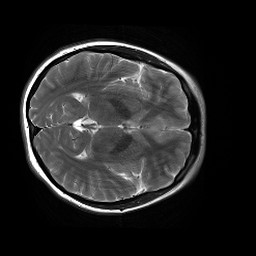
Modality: T2w
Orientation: axial
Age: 21
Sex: female
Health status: healthy
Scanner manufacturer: siemens
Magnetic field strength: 3 T
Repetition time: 4.01 s
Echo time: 0.116 s